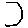
Label: hexagon